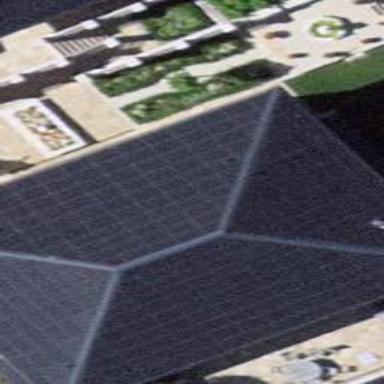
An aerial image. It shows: Solar power generator.